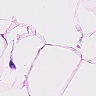
Metastatic tissue present: no